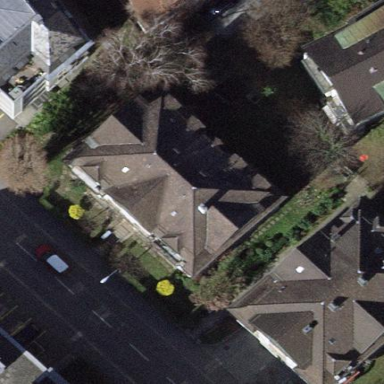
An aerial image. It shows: Hipped roof on apartment building.